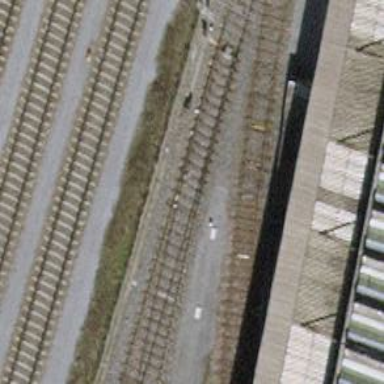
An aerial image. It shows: Railway yard with one track in service.